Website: macys
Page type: added-to-cart
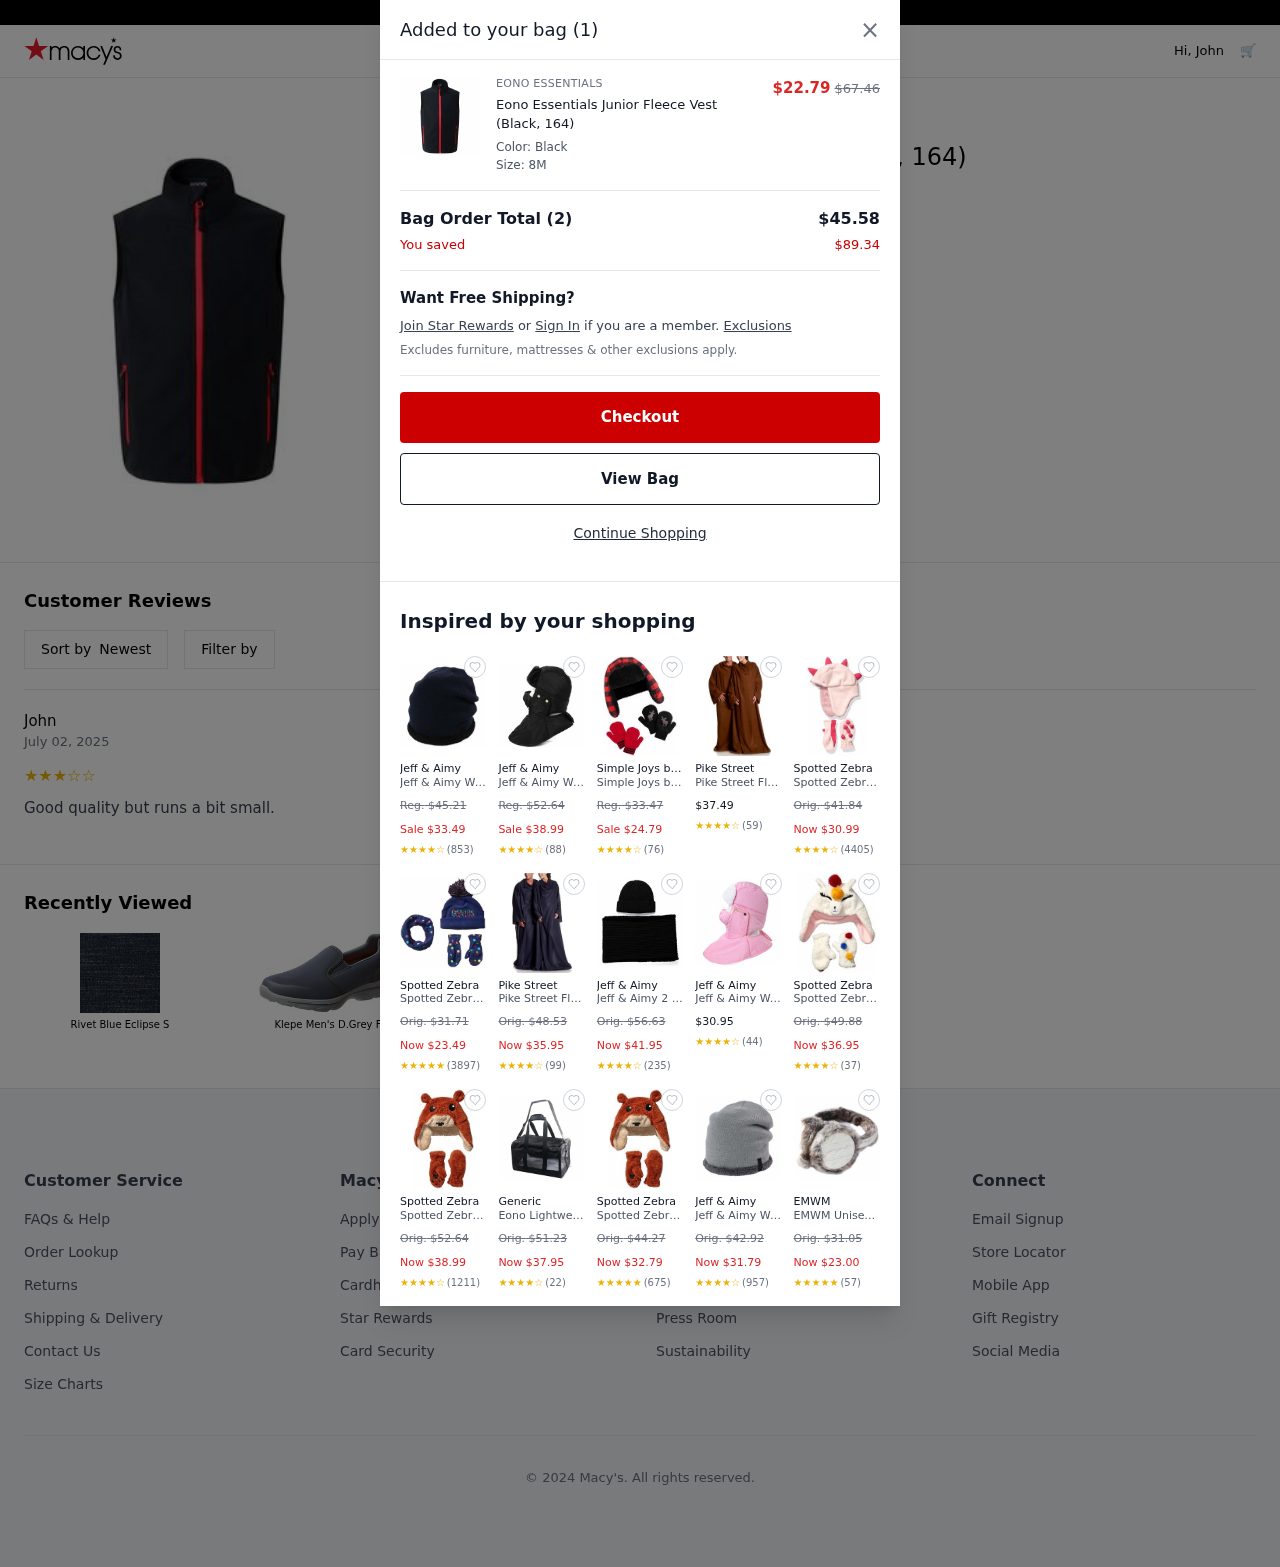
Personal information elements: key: PII_FIRSTNAME
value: John
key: PII_REVIEW
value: Good quality but runs a bit small.
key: PII_USER_RATING
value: ★
★
★
★
☆
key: PII_USER_RATING
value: ★
★
★
★
★
Product elements: key: PRODUCT1_BRAND
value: Eono Essentials
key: PRODUCT1_NAME
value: Eono Essentials Junior Fleece Vest (Black, 164)
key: PRODUCT1_PRICE
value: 22.79
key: PRODUCT18_NAME
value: Rivet Blue Eclipse S
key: PRODUCT19_NAME
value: Klepe Men's D.Grey F
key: PRODUCT1_ORIGINAL_PRICE
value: $67.46
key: PRODUCT2_BRAND
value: Jeff & Aimy
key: PRODUCT2_NAME
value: Jeff & Aimy Women Wool Knitted Beanie Skull Winter Cold Weather Warm Nylon Ski Fashion Hunting Fishi
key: PRODUCT2_ORIGINAL_PRICE
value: Reg. $45.21
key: PRODUCT2_PRICE
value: Sale $33.49
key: PRODUCT2_RATING
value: ★
★
★
★
☆
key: PRODUCT2_NUM_RATINGS
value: (853)
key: PRODUCT3_BRAND
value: Jeff & Aimy
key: PRODUCT3_NAME
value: Jeff & Aimy Warm Fleece Balaclava Ski Full Face Mask Neck Warmer Winter Sports Cap
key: PRODUCT3_ORIGINAL_PRICE
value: Reg. $52.64
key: PRODUCT3_PRICE
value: Sale $38.99
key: PRODUCT3_RATING
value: ★
★
★
★
☆
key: PRODUCT3_NUM_RATINGS
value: (88)
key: PRODUCT4_BRAND
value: Simple Joys by Carter's
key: PRODUCT4_NAME
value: Simple Joys by Carter's Boys' Hat and Mitten Set
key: PRODUCT4_ORIGINAL_PRICE
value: Reg. $33.47
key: PRODUCT4_PRICE
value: Sale $24.79
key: PRODUCT4_RATING
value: ★
★
★
★
☆
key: PRODUCT4_NUM_RATINGS
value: (76)
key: PRODUCT5_BRAND
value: Pike Street
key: PRODUCT5_NAME
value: Pike Street Fleece Cuddly Wrap, Brown, Set of 2
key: PRODUCT5_PRICE
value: $37.49
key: PRODUCT5_RATING
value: ★
★
★
★
☆
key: PRODUCT5_NUM_RATINGS
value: (59)
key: PRODUCT6_BRAND
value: Spotted Zebra
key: PRODUCT6_NAME
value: Spotted Zebra 2-piece Toddler Fleece Cold Weather Accessories Set Winter, Pink Dino, 2-4T
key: PRODUCT6_ORIGINAL_PRICE
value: Orig. $41.84
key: PRODUCT6_PRICE
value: Now $30.99
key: PRODUCT6_RATING
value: ★
★
★
★
☆
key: PRODUCT6_NUM_RATINGS
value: (4405)
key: PRODUCT7_BRAND
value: Spotted Zebra
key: PRODUCT7_NAME
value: Spotted Zebra Girls' Kids Fleece Hat Mittens Cold Weather Accessories, Genius Set, Large
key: PRODUCT7_ORIGINAL_PRICE
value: Orig. $31.71
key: PRODUCT7_PRICE
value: Now $23.49
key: PRODUCT7_RATING
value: ★
★
★
★
★
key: PRODUCT7_NUM_RATINGS
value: (3897)
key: PRODUCT8_BRAND
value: Pike Street
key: PRODUCT8_NAME
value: Pike Street Fleece Cuddly Wrap, Navy, Set of 2
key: PRODUCT8_ORIGINAL_PRICE
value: Orig. $48.53
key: PRODUCT8_PRICE
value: Now $35.95
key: PRODUCT8_RATING
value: ★
★
★
★
☆
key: PRODUCT8_NUM_RATINGS
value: (99)
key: PRODUCT9_BRAND
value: Jeff & Aimy
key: PRODUCT9_NAME
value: Jeff & Aimy 2 Piece Wool Knit Hat & Scarf Sets Black Beanie Neck Gaiters Fleece Winter Hat Balaclava
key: PRODUCT9_ORIGINAL_PRICE
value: Orig. $56.63
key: PRODUCT9_PRICE
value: Now $41.95
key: PRODUCT9_RATING
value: ★
★
★
★
☆
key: PRODUCT9_NUM_RATINGS
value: (235)
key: PRODUCT10_BRAND
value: Jeff & Aimy
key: PRODUCT10_NAME
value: Jeff & Aimy Warm Fleece Balaclava Ski Full Face Mask Neck Warmer Winter Sports Cap
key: PRODUCT10_PRICE
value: $30.95
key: PRODUCT10_RATING
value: ★
★
★
★
☆
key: PRODUCT10_NUM_RATINGS
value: (44)
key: PRODUCT11_BRAND
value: Spotted Zebra
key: PRODUCT11_NAME
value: Spotted Zebra Girls' Big Kids 2-Piece Fleece Cold Weather Accessories Set, Llama, Medium/Large (8-14
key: PRODUCT11_ORIGINAL_PRICE
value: Orig. $49.88
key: PRODUCT11_PRICE
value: Now $36.95
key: PRODUCT11_RATING
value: ★
★
★
★
☆
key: PRODUCT11_NUM_RATINGS
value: (37)
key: PRODUCT12_BRAND
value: Spotted Zebra
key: PRODUCT12_NAME
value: Spotted Zebra Boys' Kids Fleece Hat Mittens Cold Weather Accessories, Bear Set, Small
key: PRODUCT12_ORIGINAL_PRICE
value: Orig. $52.64
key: PRODUCT12_PRICE
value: Now $38.99
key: PRODUCT12_RATING
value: ★
★
★
★
☆
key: PRODUCT12_NUM_RATINGS
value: (1211)
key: PRODUCT13_BRAND
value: Generic
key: PRODUCT13_NAME
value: Eono Lightweight Pet Dog Cat Small Animal Carrier, Carry Bag, Easy for traveling, Crate with Fleece
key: PRODUCT13_ORIGINAL_PRICE
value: Orig. $51.23
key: PRODUCT13_PRICE
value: Now $37.95
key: PRODUCT13_RATING
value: ★
★
★
★
☆
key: PRODUCT13_NUM_RATINGS
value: (22)
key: PRODUCT14_BRAND
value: Spotted Zebra
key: PRODUCT14_NAME
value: Spotted Zebra Boys' Kids Fleece Hat Mittens Cold Weather Accessories, Bear Set, Small
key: PRODUCT14_ORIGINAL_PRICE
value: Orig. $44.27
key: PRODUCT14_PRICE
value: Now $32.79
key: PRODUCT14_RATING
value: ★
★
★
★
★
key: PRODUCT14_NUM_RATINGS
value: (675)
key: PRODUCT15_BRAND
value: Jeff & Aimy
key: PRODUCT15_NAME
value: Jeff & Aimy Women Wool Knitted Beanie Skull Winter Cold Weather Warm Nylon Ski Fashion Hunting Fishi
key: PRODUCT15_ORIGINAL_PRICE
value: Orig. $42.92
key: PRODUCT15_PRICE
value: Now $31.79
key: PRODUCT15_RATING
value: ★
★
★
★
☆
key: PRODUCT15_NUM_RATINGS
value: (957)
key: PRODUCT16_BRAND
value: EMWM
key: PRODUCT16_NAME
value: EMWM Unisex EarMuffs Faux Furry Earwarmer Earlap Warm Winter Outdoor EarMuffs Furry Fleece Earmuffs
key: PRODUCT16_ORIGINAL_PRICE
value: Orig. $31.05
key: PRODUCT16_PRICE
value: Now $23.00
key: PRODUCT16_RATING
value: ★
★
★
★
★
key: PRODUCT16_NUM_RATINGS
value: (57)
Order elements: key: ORDER_DATE
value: July 02, 2025
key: ORDER_NUM_ITEMS
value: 1
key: ORDER_NUM_ITEMS
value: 2
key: ORDER_SUBTOTAL
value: $45.58
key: ORDER_SAVINGS
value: $89.34